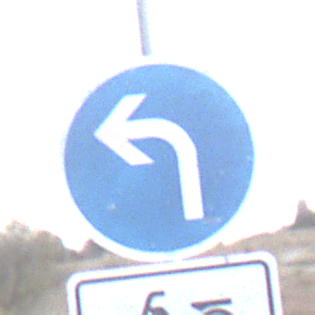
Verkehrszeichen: VorgeschriebeneFahrtrichtungLinks
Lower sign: EinspurigeFahrzeugeFrei2
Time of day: SunriseSunset
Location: Outdoor (Suburban)
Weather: Clear
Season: NotSpecified
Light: Natural